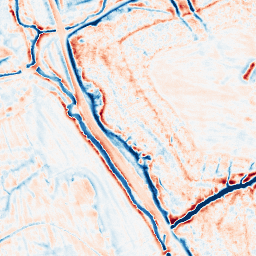
Category: edge_preserving
Decomposition family: bilateral
Decomposition parameters: d: 15
sigma_color: 75
sigma_space: 50
Upsampling method: bicubic
Upsampling parameters: scale: 4
Upsampling scale: 4